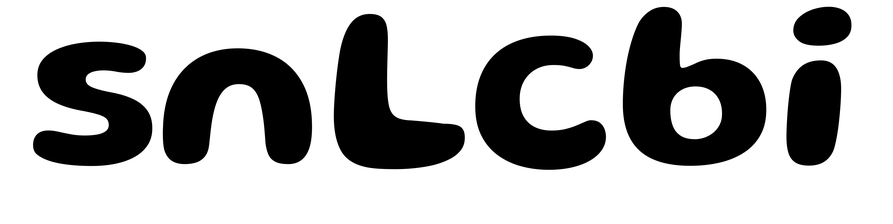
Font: Gluten_SemiBold